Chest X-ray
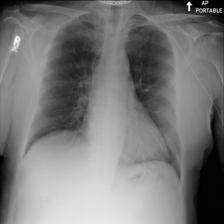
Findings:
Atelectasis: negative
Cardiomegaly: negative
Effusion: negative
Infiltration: negative
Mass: negative
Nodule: negative
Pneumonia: negative
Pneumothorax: negative
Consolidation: negative
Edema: negative
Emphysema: negative
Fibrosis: negative
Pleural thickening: negative
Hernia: negative